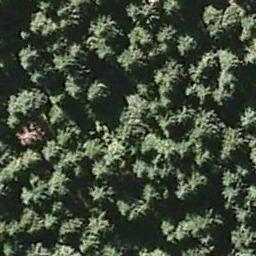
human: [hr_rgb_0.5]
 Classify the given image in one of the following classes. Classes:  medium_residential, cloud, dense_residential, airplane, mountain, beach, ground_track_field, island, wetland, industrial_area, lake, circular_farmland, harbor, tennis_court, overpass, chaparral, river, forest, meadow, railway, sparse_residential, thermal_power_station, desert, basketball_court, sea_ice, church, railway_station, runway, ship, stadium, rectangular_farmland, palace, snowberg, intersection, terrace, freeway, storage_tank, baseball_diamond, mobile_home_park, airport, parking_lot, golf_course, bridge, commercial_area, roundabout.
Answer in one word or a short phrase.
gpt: forest